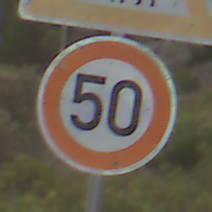
Verkehrszeichen: Geschwindigkeit50
Zusatzzeichen oben: ViehtriebRechts
Umgebung: Outdoor, Nature
Tageszeit: Midday
Wetter: Overcast
Licht: Natural
Jahreszeit: NotSpecified
Kontrast: LowContrast